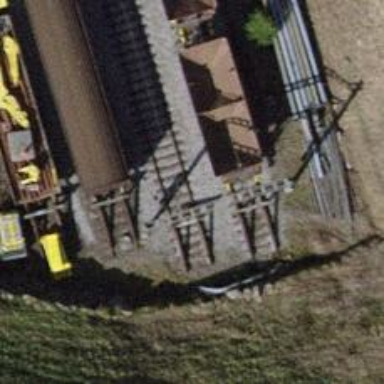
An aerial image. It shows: Railway buffer stop.